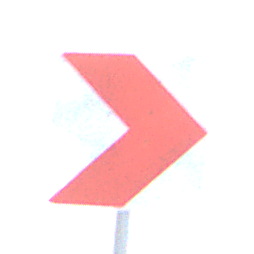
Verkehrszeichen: RichtungstafelnInKurvenKleinLinks
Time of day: SunriseSunset
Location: Outdoor (Nature)
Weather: PartlyCloudy
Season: NotSpecified
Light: Natural